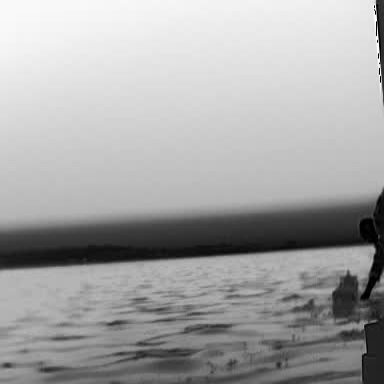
There is a liner in the infrared image.